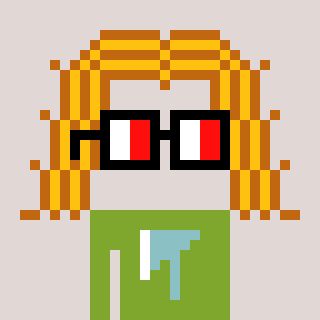
a pixel art character with square glasses with black frames and red eyes, a hair-shaped head and a slimegreen-colored body on a warm background